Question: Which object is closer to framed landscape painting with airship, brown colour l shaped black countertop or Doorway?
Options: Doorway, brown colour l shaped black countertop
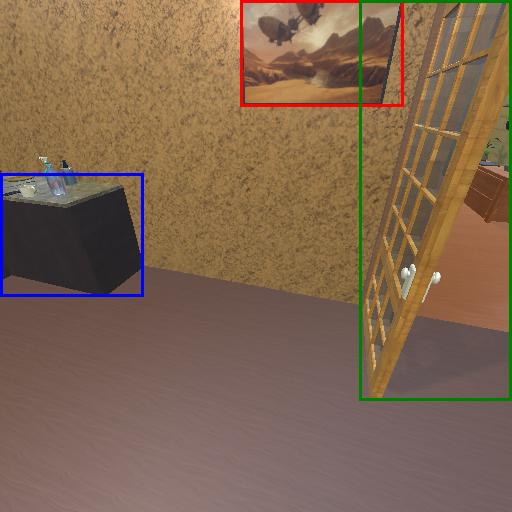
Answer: Doorway